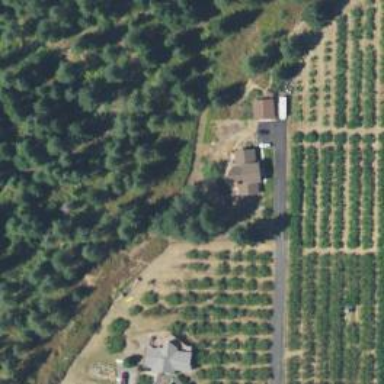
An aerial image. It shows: Orchard.